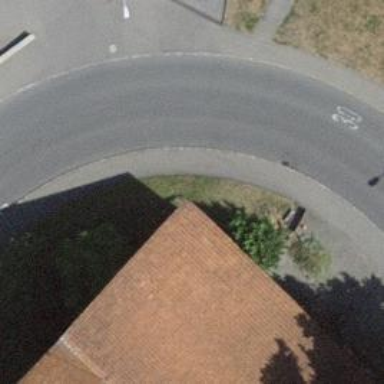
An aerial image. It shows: Sidewalk.